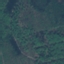
Label: Forest